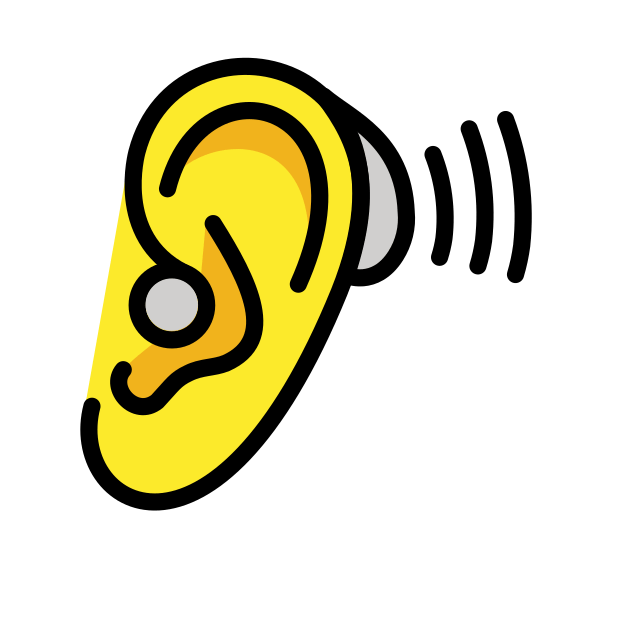
ear with hearing aid